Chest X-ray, AP view. Patient: 23 years old, sex M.
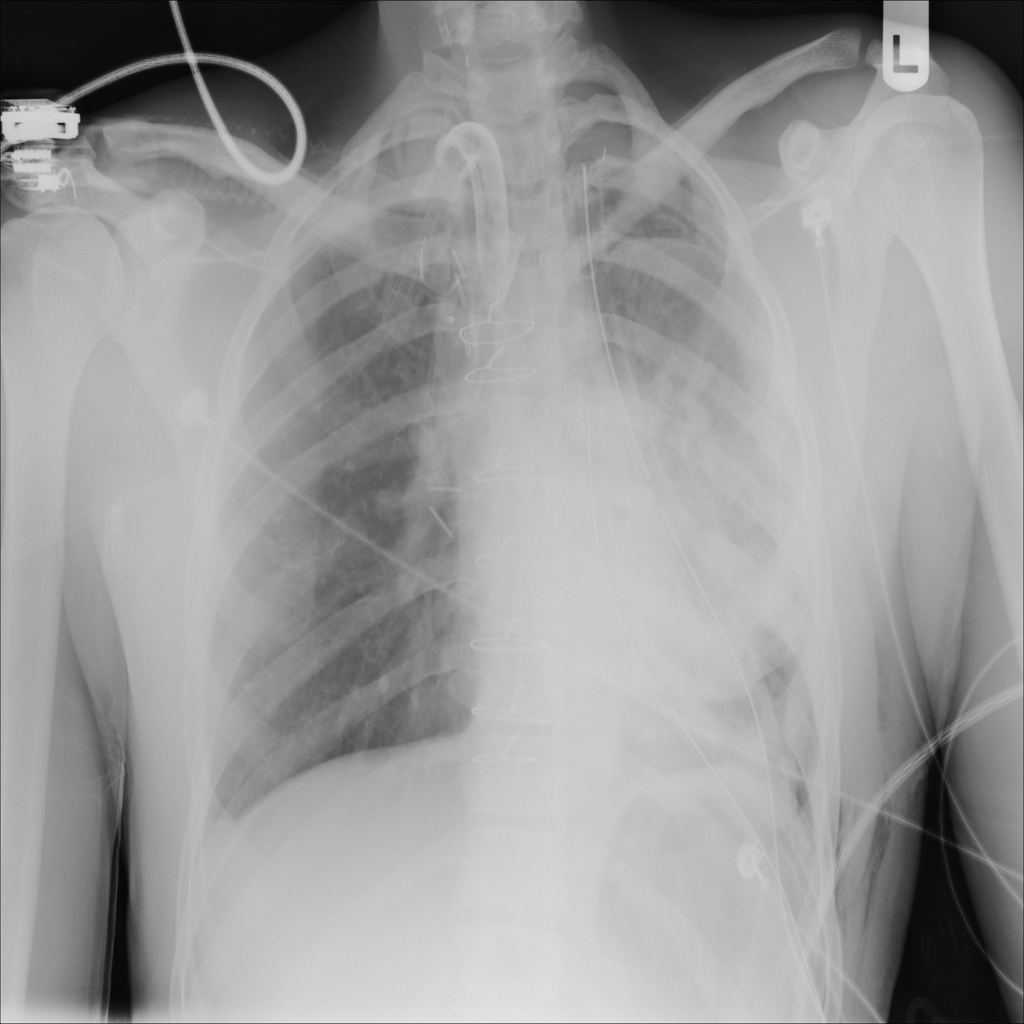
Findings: No Finding